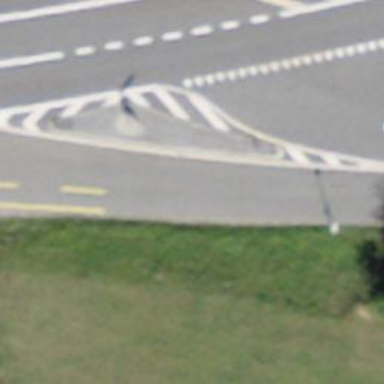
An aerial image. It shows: Traffic calming island.